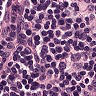
Metastatic tissue present: yes